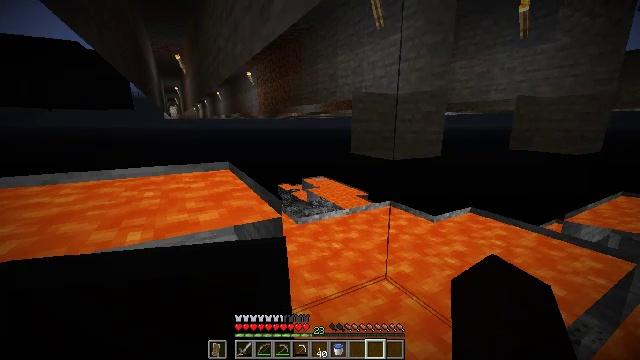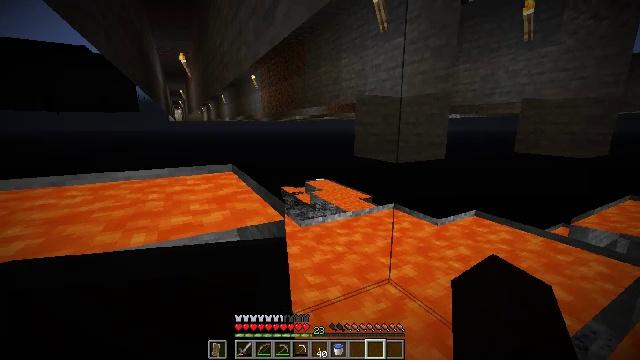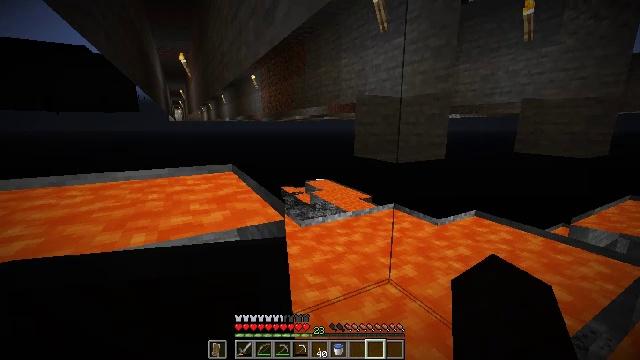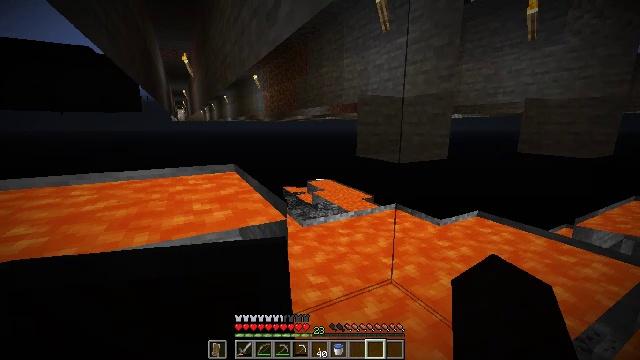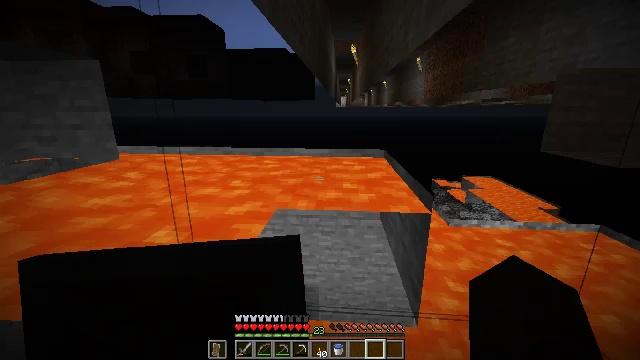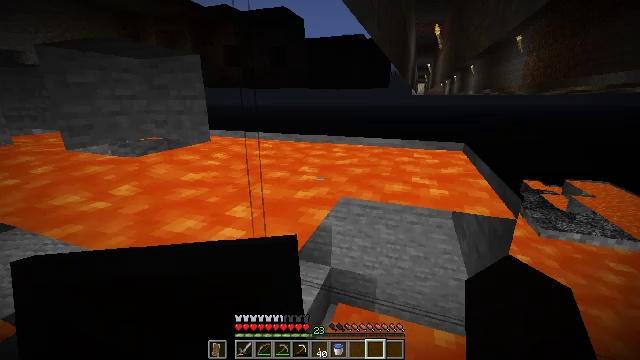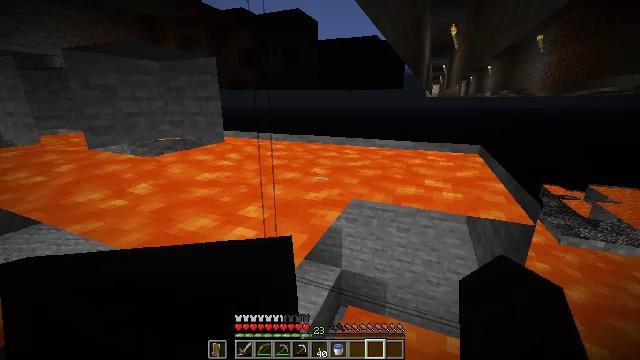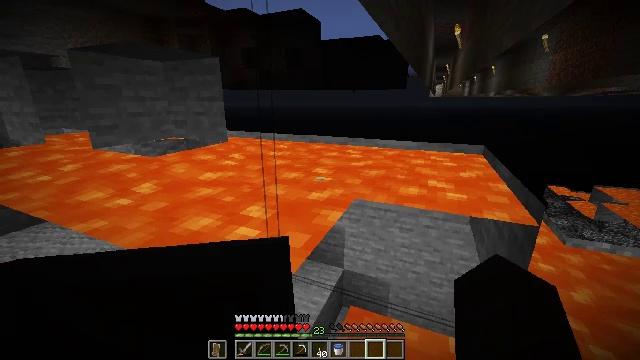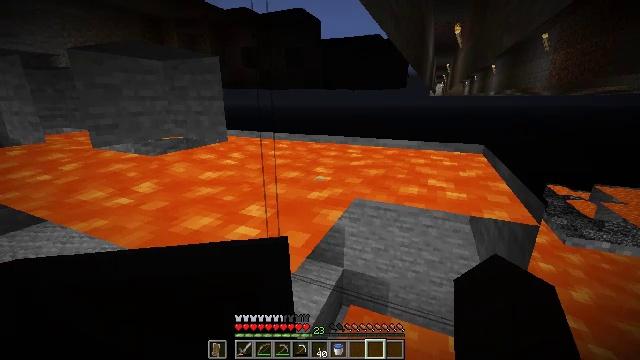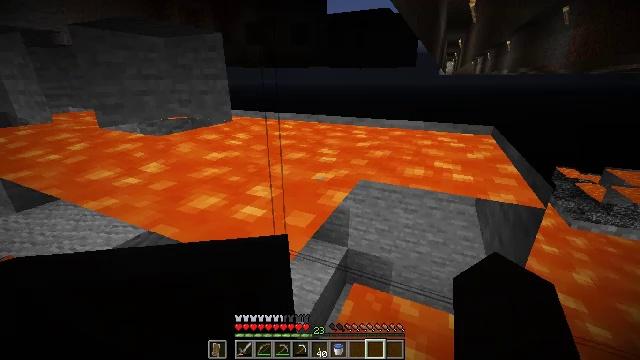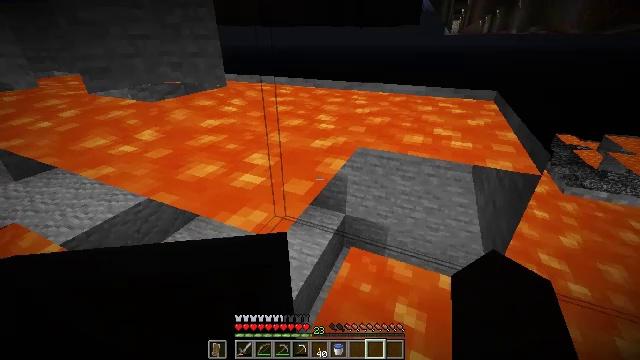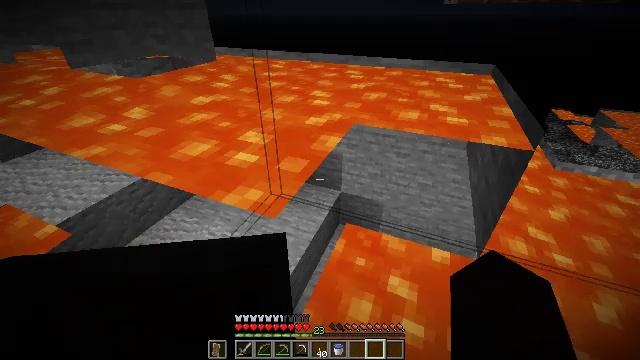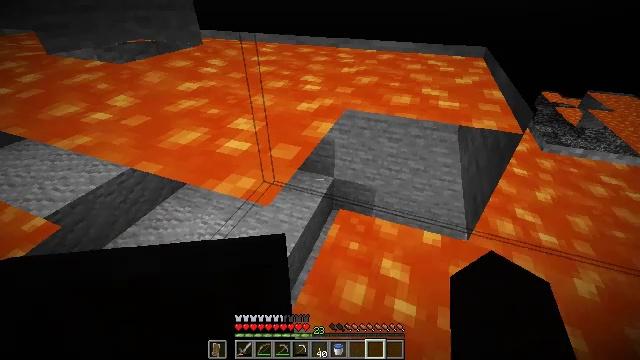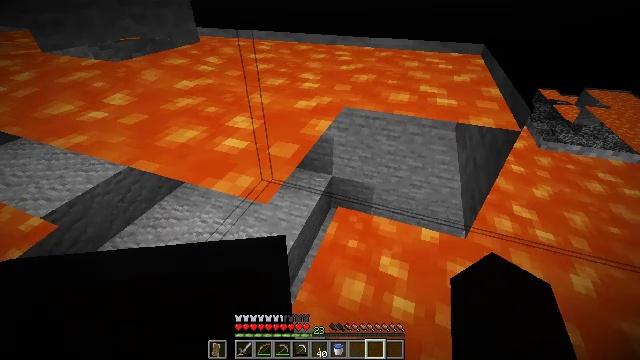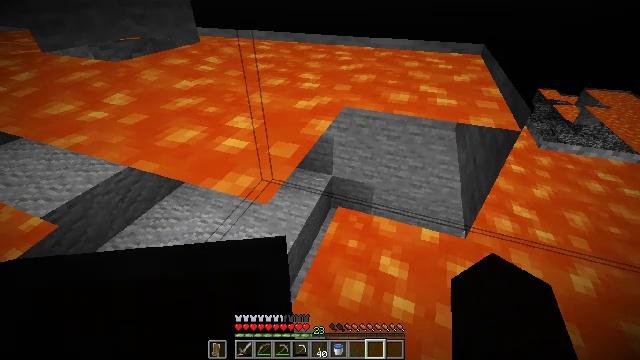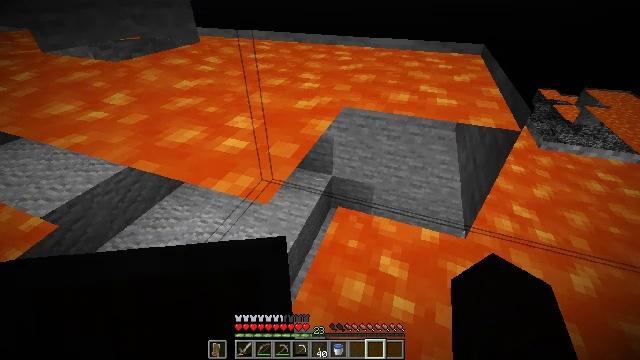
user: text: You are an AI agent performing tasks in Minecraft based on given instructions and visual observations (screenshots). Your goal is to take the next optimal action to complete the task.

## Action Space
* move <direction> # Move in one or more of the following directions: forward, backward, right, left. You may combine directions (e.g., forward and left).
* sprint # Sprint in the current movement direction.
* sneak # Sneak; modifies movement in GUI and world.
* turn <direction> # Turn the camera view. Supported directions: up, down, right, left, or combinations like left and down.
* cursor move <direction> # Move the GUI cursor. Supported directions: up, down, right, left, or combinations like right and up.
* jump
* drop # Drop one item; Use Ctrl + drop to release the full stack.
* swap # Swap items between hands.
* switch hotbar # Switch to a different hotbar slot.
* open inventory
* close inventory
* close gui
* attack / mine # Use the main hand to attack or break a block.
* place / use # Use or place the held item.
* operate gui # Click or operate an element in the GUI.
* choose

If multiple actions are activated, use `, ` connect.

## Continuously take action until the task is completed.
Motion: motion action
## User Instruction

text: Attack the piston head to remove it.
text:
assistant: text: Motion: no_op
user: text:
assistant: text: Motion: no_op
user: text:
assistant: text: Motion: no_op
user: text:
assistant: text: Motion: turn left and down
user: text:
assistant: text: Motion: turn left and down
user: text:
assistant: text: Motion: turn left
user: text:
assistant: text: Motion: no_op
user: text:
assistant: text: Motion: no_op
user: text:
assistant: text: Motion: turn left and down
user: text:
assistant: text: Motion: turn down
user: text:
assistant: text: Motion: turn right and down
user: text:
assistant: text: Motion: turn right and down
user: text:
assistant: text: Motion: no_op
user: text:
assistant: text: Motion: no_op
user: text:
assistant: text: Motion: no_op
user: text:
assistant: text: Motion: no_op
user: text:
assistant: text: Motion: turn down
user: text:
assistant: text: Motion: no_op
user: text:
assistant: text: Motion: turn left and down
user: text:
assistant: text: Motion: turn left and down
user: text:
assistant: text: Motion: turn left and up
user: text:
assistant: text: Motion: turn up
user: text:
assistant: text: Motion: no_op
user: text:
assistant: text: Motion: no_op
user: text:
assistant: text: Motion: no_op
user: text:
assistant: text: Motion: turn left and up
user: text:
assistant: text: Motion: turn left and up
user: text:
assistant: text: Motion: turn left and up
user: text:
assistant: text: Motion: turn left and up
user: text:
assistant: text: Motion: turn up